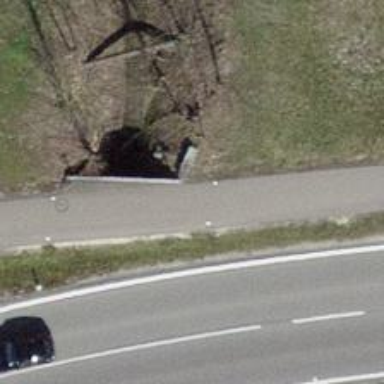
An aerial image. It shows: Culvert tunnel.